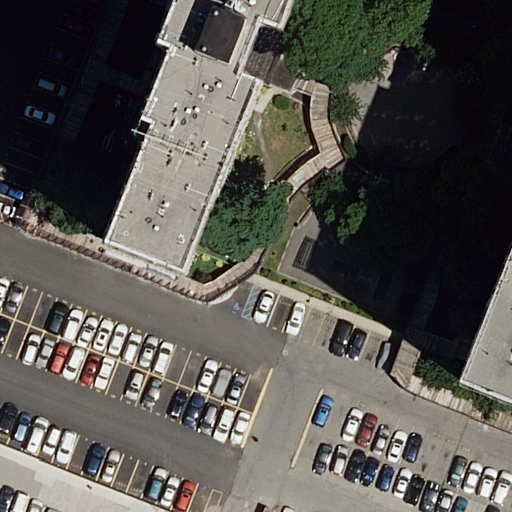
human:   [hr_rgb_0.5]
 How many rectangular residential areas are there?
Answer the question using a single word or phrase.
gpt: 1

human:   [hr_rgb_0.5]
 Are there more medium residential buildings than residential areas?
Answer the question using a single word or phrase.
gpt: no

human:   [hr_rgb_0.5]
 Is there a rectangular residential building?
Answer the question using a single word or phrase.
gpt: yes

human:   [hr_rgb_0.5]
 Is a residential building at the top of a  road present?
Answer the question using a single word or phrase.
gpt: yes

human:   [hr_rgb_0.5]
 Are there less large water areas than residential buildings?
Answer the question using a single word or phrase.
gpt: yes

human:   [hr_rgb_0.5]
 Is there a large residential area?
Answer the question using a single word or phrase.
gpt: no

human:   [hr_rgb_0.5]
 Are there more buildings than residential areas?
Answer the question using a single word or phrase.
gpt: yes

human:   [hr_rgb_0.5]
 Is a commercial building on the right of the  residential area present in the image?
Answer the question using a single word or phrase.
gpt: no

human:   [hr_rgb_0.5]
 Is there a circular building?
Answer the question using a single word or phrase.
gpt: no

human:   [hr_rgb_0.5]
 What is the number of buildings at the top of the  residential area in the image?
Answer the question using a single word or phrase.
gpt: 2

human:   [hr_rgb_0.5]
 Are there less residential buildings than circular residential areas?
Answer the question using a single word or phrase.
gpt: no

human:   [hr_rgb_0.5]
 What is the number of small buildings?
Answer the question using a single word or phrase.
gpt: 0

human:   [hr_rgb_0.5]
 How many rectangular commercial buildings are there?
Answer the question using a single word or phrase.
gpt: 0

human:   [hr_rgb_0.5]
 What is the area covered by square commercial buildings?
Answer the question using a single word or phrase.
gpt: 0m2

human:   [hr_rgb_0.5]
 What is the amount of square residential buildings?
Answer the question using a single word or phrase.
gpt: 0

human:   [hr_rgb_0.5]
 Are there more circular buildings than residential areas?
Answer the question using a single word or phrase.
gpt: no

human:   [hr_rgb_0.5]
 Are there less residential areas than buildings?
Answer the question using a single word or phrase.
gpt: yes

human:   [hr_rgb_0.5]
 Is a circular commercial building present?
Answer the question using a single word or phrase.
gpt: no

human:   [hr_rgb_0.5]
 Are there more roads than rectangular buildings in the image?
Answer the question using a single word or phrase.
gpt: yes

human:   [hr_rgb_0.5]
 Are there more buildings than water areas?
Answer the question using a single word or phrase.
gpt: yes

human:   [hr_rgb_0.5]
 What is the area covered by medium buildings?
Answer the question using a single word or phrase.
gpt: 139m2

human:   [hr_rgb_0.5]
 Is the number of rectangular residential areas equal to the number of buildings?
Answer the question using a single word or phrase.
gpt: no

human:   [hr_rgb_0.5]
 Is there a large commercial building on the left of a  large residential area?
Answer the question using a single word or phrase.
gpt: no

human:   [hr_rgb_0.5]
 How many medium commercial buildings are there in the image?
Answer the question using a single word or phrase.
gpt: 0

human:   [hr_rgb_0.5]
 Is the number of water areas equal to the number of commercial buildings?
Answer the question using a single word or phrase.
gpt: yes

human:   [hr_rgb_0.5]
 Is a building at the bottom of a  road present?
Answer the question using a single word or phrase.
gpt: no

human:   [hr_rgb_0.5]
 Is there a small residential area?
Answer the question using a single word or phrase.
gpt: yes

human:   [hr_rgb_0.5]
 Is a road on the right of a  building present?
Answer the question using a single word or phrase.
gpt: yes

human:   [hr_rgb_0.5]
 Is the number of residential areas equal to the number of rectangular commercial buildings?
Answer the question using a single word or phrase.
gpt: no

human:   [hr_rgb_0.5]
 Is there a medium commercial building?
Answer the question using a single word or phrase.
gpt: no

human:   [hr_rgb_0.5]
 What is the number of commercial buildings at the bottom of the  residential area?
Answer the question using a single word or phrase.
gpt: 0

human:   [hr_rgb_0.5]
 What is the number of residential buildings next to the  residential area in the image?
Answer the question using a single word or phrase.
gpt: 2

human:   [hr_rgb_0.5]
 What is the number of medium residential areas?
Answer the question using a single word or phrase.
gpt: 0

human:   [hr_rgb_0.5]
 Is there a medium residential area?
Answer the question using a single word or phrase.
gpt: no

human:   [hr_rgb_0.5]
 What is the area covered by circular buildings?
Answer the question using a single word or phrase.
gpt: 0m2

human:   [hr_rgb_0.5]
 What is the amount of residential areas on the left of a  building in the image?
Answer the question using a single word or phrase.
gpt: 0